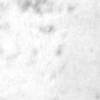
Label: no_change